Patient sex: F
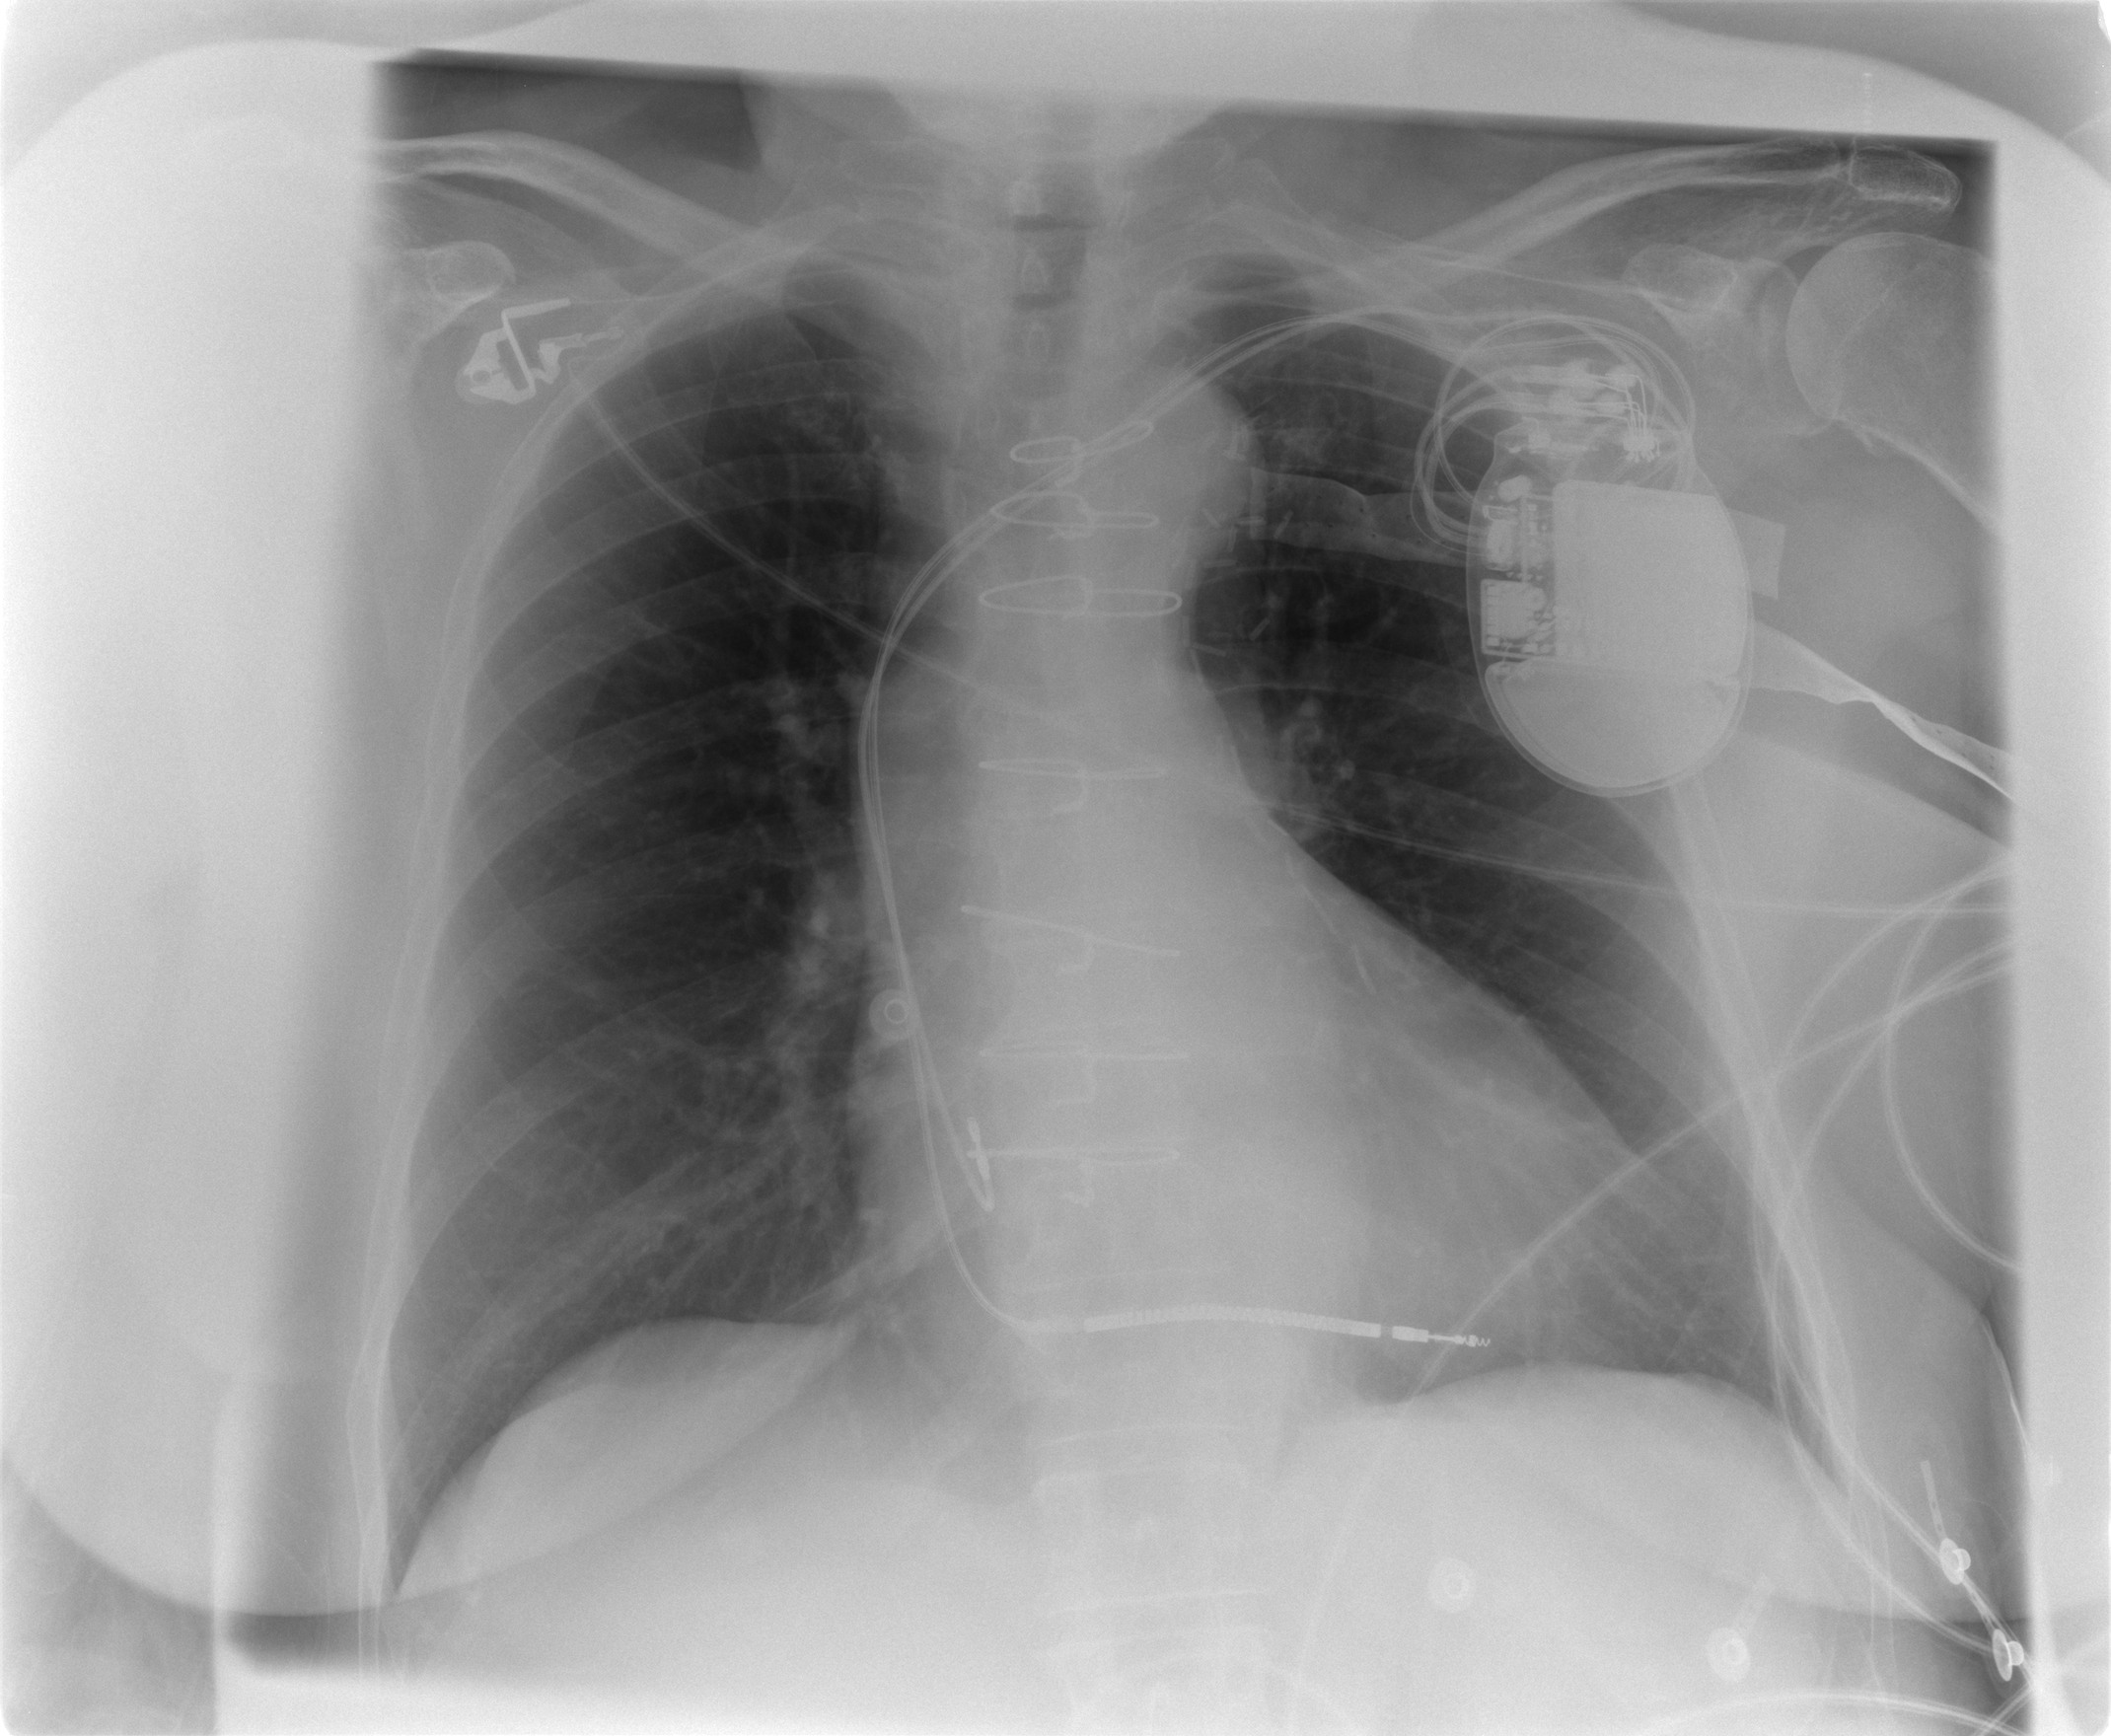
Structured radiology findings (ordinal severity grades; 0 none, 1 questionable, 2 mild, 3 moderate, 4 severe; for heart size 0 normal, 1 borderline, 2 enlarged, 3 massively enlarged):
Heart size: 2
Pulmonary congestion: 0
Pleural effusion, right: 0
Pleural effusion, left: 0
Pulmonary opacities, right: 0
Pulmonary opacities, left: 0
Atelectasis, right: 0
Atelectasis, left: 1